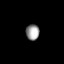
Tissue: lung
Cell type: Fibroblasts
Senescence score: 0.2108
Nuclear area (px): 210
Mean DAPI intensity: 152.148